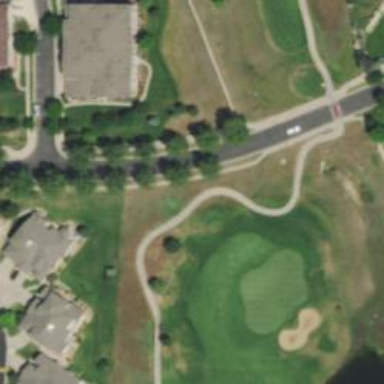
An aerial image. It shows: Golf cartpath that is also road path.